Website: macys
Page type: customer-info-address
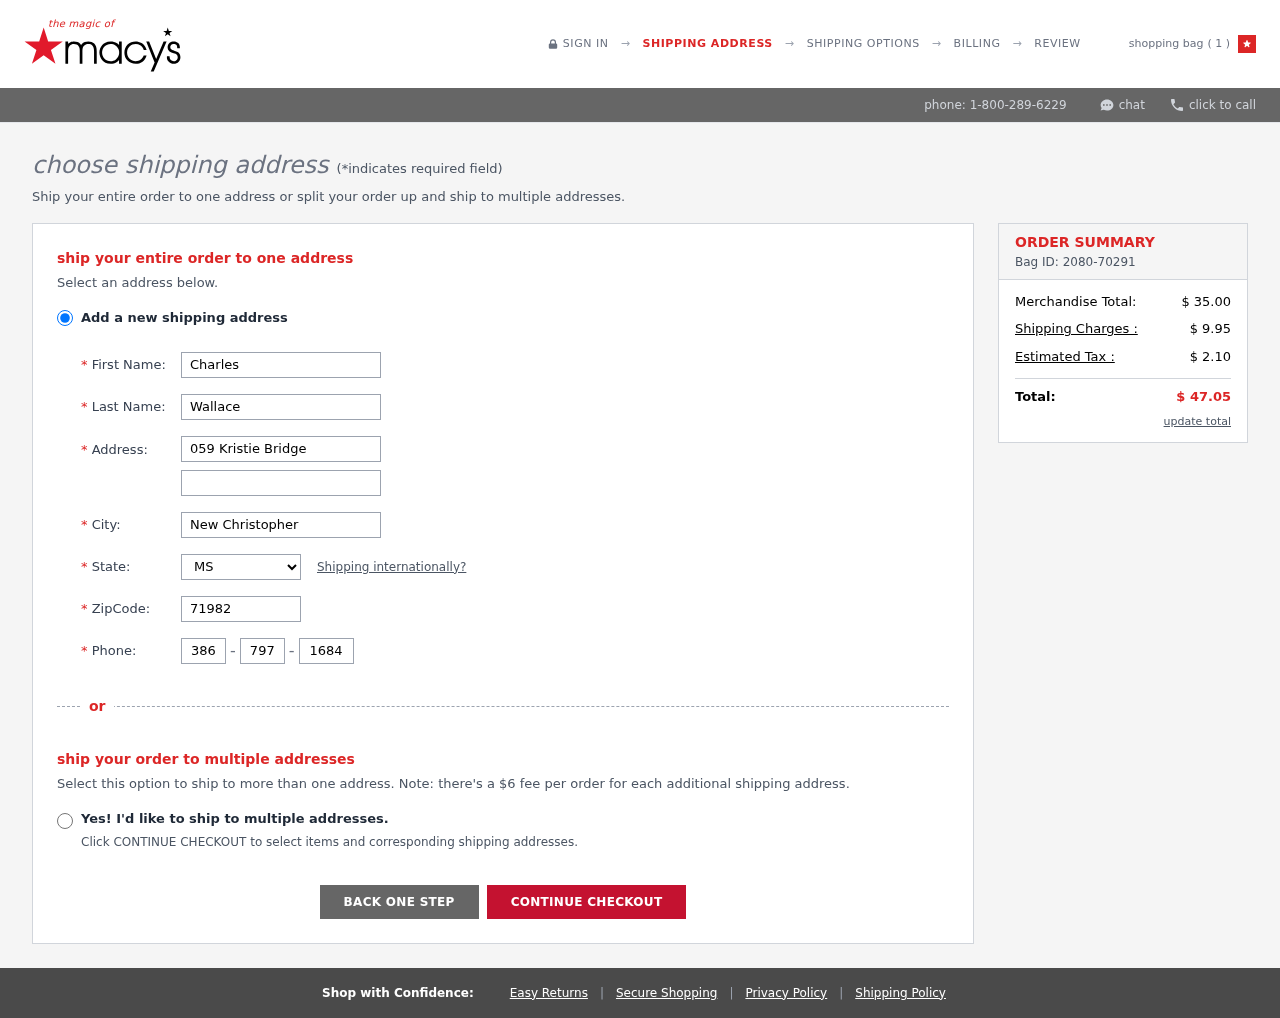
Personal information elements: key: PII_CITY
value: New Christopher
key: PII_FIRSTNAME
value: Charles
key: PII_LASTNAME
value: Wallace
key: PII_PHONE_AREA
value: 386
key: PII_PHONE_PREFIX
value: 797
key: PII_PHONE_SUFFIX
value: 1684
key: PII_POSTCODE
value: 71982
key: PII_STATE_ABBR
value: MS
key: PII_STREET
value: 059 Kristie Bridge
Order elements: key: ORDER_NUM_ITEMS
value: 1
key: ORDER_ID
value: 2080-70291
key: ORDER_SUBTOTAL
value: $ 35.00
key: ORDER_SHIPPING_COST
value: $ 9.95
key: ORDER_TAX
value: $ 2.10
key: ORDER_TOTAL
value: $ 47.05